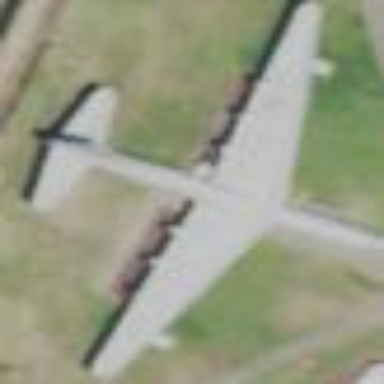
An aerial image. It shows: Attraction featuring historic aircraft.